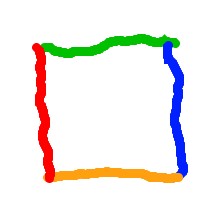
Shape: square